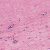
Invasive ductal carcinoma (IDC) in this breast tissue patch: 0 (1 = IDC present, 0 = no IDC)